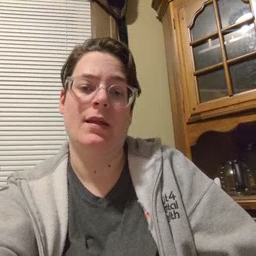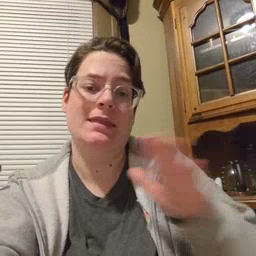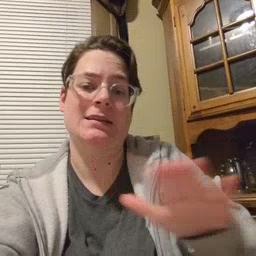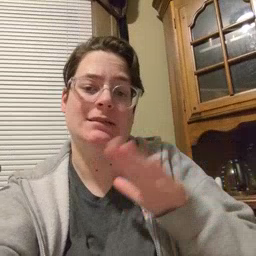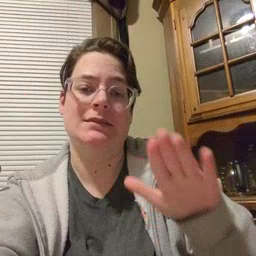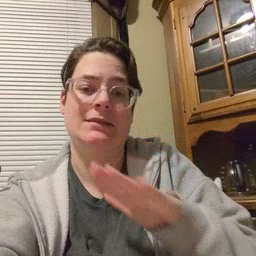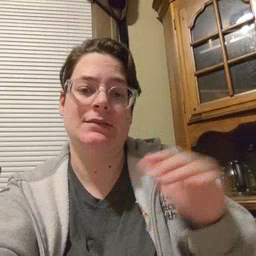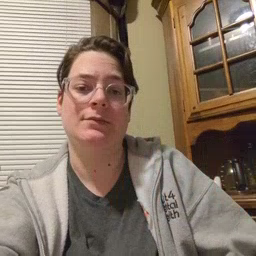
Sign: clean